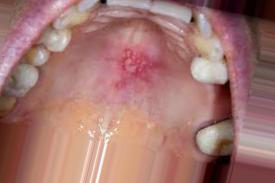
Condition: Mouth Ulcer